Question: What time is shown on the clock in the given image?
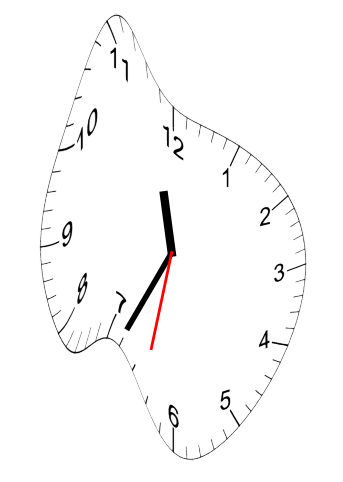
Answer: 11:34:32